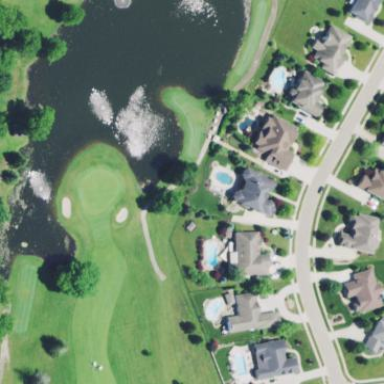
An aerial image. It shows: Water hazard on golf course.